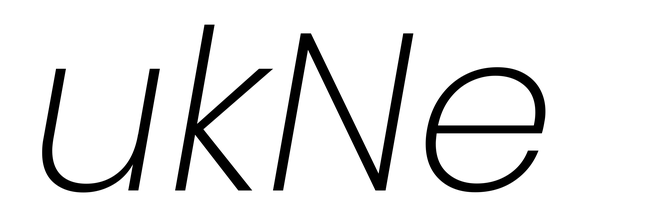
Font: Poppins-ExtraLightItalic